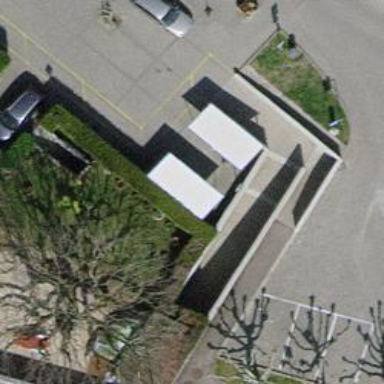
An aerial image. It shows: Motorcycle parking facility.